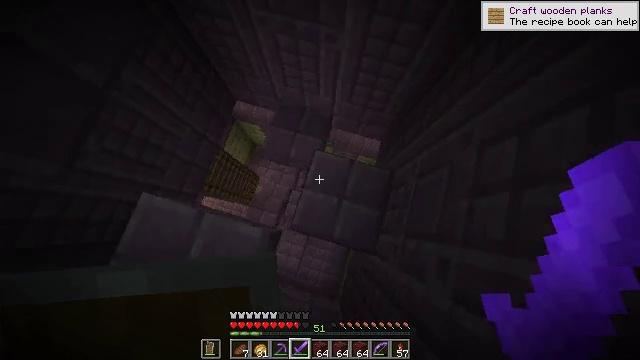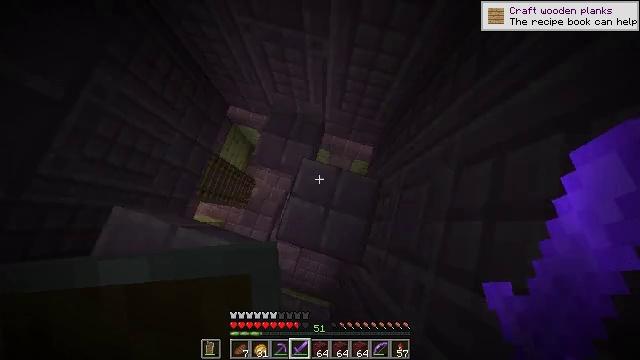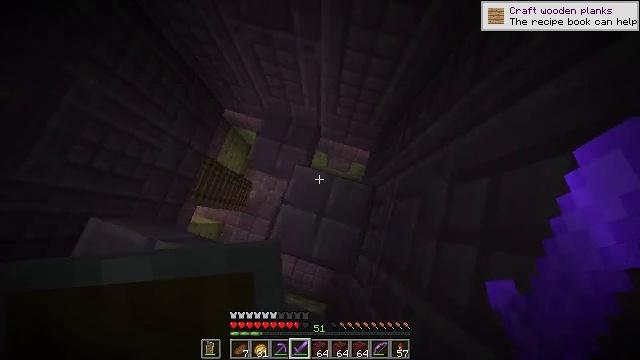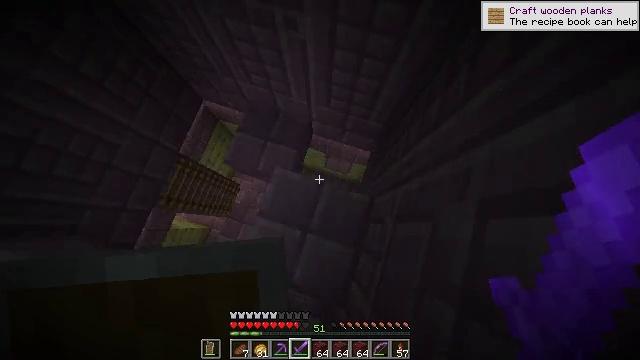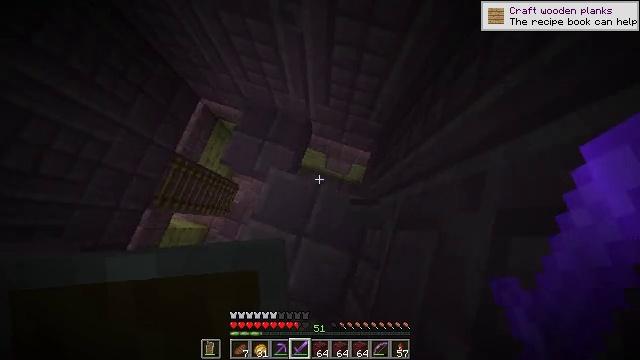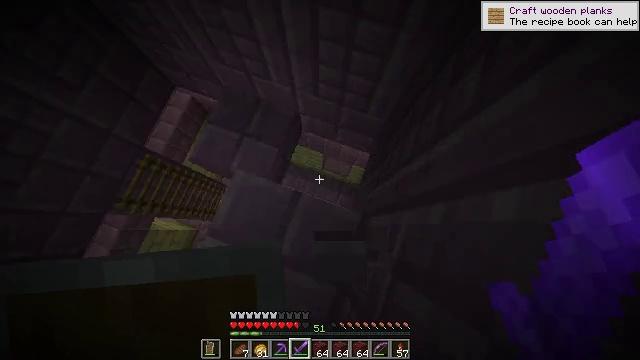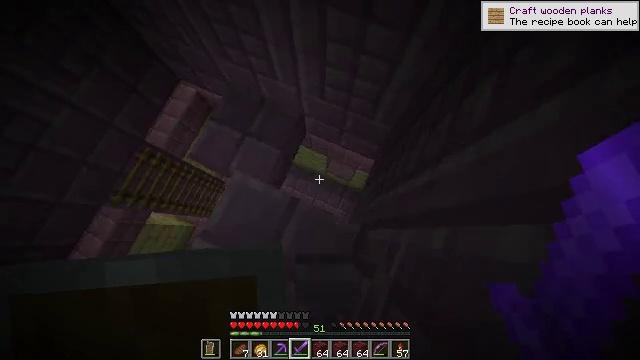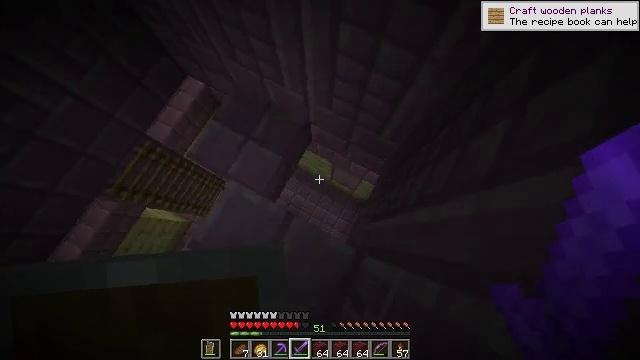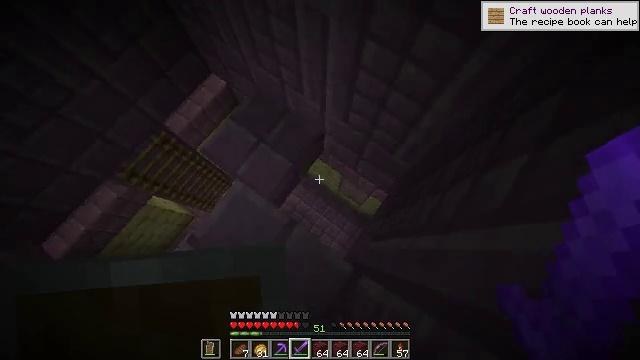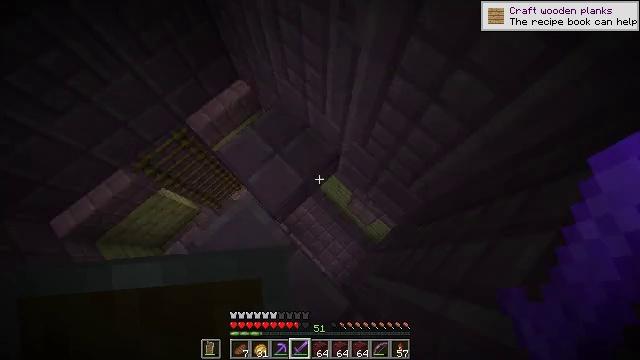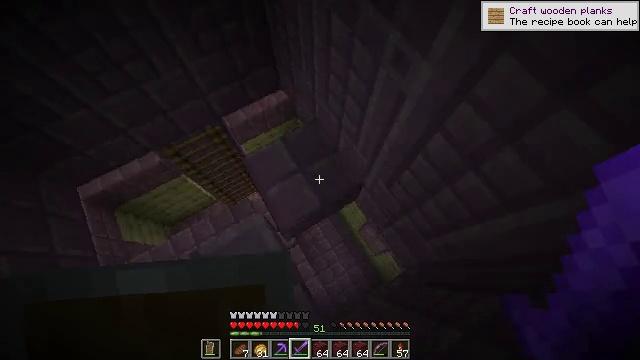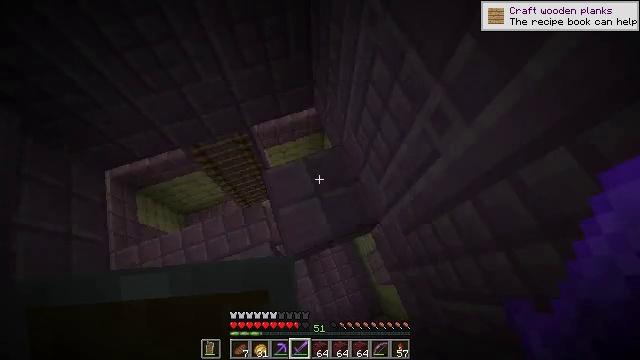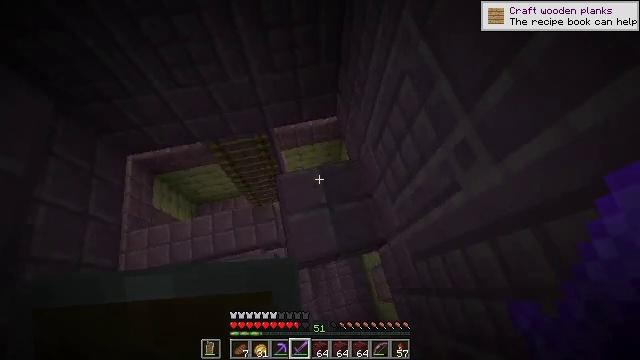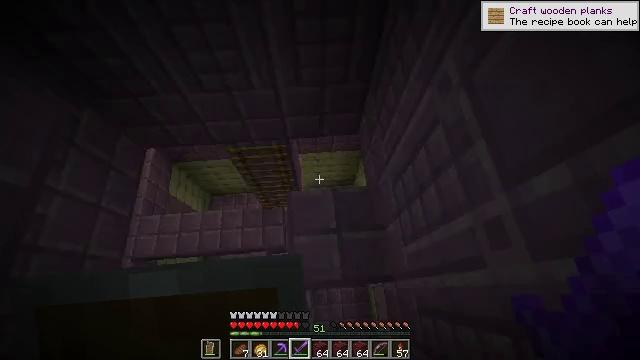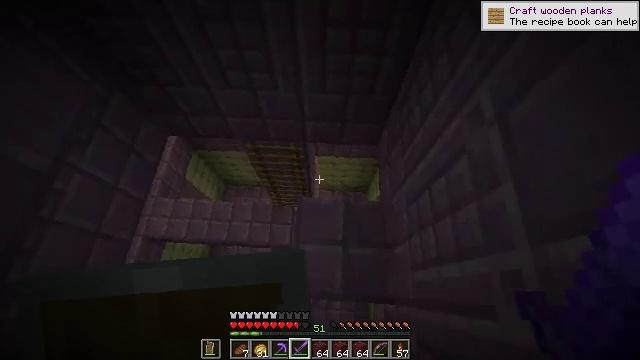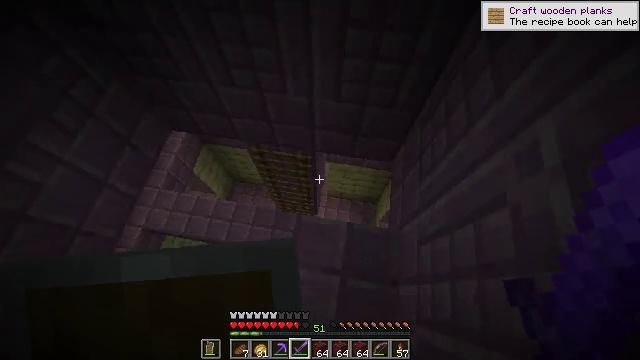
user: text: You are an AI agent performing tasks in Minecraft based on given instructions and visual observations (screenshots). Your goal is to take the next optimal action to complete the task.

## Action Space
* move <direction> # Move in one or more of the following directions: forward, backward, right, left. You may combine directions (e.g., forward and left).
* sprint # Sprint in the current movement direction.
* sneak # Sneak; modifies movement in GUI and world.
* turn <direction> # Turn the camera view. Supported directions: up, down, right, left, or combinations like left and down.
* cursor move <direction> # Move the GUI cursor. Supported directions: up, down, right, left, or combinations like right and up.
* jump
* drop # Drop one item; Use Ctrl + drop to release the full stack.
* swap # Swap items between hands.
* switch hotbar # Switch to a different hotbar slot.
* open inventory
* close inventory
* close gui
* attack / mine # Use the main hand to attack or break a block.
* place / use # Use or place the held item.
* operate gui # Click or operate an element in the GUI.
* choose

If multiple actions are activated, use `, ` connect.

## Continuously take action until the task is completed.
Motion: motion action
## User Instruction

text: Retrieve the purpur slab for building.
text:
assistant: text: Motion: move forward and move right
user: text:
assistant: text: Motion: no_op
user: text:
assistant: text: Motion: no_op
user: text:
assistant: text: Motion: no_op
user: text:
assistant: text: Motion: turn left
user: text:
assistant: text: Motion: turn left
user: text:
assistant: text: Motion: turn left
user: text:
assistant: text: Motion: turn left and up
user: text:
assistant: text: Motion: move forward, turn left and up
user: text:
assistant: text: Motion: move forward, turn left and up
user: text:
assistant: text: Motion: move forward, turn left and up
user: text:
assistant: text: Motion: move forward, turn left
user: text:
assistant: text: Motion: move forward, turn left
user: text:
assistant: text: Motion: move forward, turn left
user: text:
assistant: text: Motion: move forward, turn left
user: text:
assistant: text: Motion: turn left
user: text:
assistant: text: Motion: turn left
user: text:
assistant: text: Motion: turn left
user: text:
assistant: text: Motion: turn left
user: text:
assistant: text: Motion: turn left
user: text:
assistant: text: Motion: turn left
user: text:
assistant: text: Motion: turn left
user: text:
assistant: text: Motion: move forward, turn left
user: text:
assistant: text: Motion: move forward, turn left
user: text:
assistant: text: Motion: move forward, turn left
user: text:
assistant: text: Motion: move forward, turn left
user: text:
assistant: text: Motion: move forward, turn left
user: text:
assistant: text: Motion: move forward, turn left
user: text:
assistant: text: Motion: turn left
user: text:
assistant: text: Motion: turn left